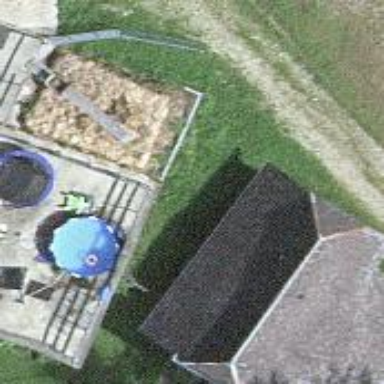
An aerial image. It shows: Barn.